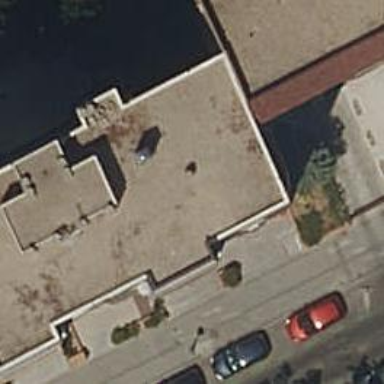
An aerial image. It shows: Bar.